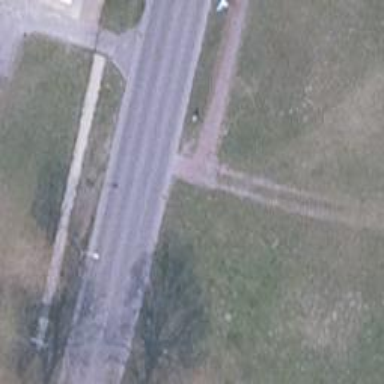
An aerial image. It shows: Primary road with asphalt surface.